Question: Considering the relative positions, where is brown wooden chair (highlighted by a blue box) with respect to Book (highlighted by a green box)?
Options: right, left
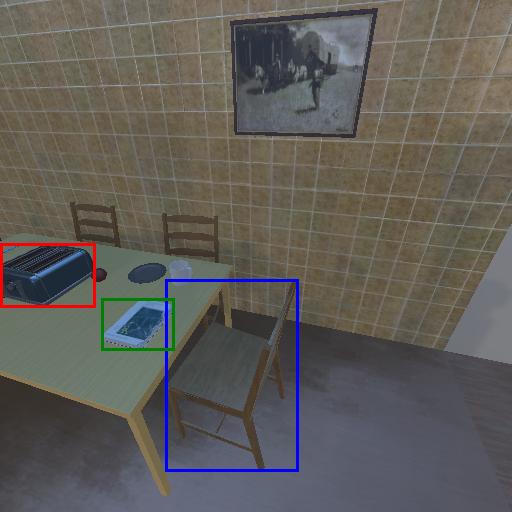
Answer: right